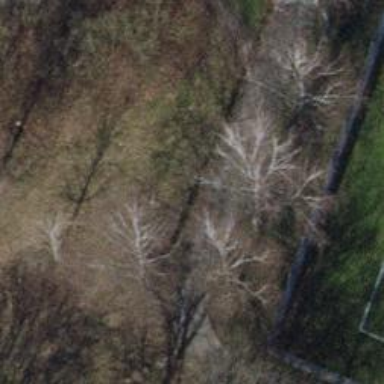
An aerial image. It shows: Brown bench.